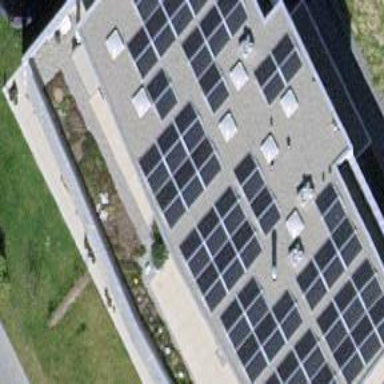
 consisting of solar photovoltaic panels."